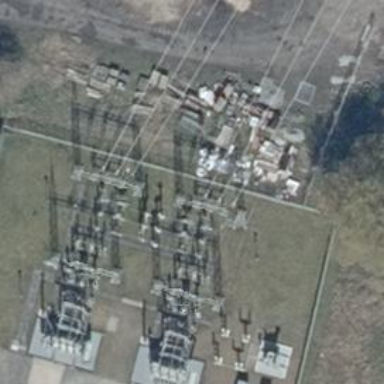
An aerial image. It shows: Busbar power line with 3 cables.